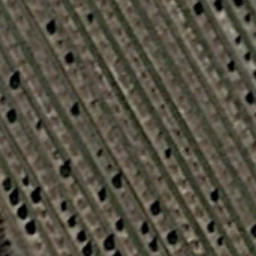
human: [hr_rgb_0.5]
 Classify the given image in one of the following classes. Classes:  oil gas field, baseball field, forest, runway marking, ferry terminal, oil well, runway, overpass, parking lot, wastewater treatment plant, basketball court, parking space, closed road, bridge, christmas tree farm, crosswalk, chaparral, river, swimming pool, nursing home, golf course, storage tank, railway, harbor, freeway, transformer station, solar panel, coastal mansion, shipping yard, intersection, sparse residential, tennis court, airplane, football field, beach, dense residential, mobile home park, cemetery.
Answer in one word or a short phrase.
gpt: christmas tree farm